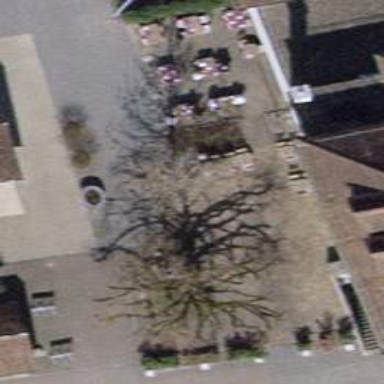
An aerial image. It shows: Outdoor seating area for leisure.